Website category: restaurant
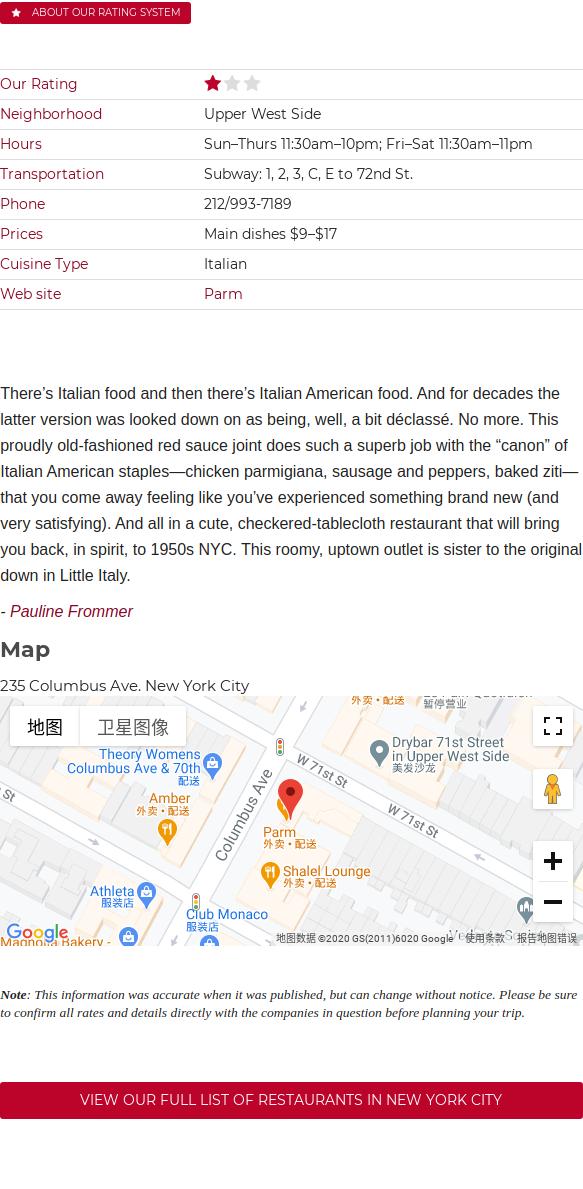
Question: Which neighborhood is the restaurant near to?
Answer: Upper West Side

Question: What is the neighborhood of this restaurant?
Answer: Upper West Side

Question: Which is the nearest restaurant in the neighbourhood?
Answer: Upper West Side

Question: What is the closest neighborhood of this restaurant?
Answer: Upper West Side

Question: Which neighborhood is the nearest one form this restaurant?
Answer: Upper West Side

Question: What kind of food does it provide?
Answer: Italian

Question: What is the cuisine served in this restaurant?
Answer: Italian

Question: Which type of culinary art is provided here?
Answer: Italian

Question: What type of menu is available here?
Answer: Italian

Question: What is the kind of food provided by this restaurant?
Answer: Italian

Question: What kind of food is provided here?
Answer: Italian

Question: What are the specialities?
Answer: Italian

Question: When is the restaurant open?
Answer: SunThurs 11:30am10pm; FriSat 11:30am11pm

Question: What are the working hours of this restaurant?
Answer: SunThurs 11:30am10pm; FriSat 11:30am11pm

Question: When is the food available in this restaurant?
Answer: SunThurs 11:30am10pm; FriSat 11:30am11pm

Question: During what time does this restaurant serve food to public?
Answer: SunThurs 11:30am10pm; FriSat 11:30am11pm

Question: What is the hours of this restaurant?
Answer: SunThurs 11:30am10pm; FriSat 11:30am11pm

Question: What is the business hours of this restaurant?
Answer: SunThurs 11:30am10pm; FriSat 11:30am11pm

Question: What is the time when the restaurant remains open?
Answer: SunThurs 11:30am10pm; FriSat 11:30am11pm

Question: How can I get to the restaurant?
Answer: Subway: 1, 2, 3, C, E to 72nd St.

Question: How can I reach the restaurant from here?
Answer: Subway: 1, 2, 3, C, E to 72nd St.

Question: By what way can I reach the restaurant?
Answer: Subway: 1, 2, 3, C, E to 72nd St.

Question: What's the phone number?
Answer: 212/993-7189

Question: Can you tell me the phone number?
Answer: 212/993-7189

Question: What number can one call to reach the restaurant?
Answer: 212/993-7189

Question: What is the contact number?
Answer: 212/993-7189

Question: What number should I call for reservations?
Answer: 212/993-7189

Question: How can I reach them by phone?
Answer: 212/993-7189

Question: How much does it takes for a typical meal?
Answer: Main dishes $9$17

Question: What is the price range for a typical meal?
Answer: Main dishes $9$17

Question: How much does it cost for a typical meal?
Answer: Main dishes $9$17

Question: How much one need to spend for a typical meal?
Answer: Main dishes $9$17

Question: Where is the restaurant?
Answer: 235 Columbus Ave. New York City

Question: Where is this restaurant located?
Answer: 235 Columbus Ave. New York City

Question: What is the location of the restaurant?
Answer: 235 Columbus Ave. New York City

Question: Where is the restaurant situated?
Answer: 235 Columbus Ave. New York City

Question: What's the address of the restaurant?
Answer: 235 Columbus Ave. New York City

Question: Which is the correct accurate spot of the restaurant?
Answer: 235 Columbus Ave. New York City

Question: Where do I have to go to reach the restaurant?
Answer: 235 Columbus Ave. New York City